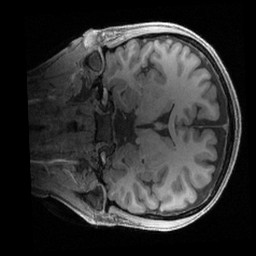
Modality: T1w
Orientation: coronal
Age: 25
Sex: female
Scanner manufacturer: siemens
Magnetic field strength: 3 T
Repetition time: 2.4 s
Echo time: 0.00241 s